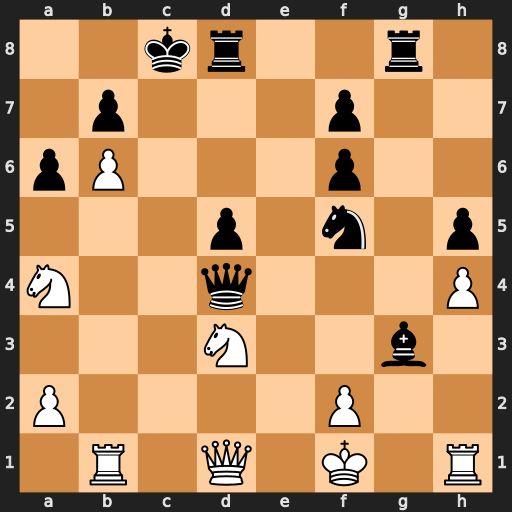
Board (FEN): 2kr2r1/1p3p2/pP3p2/3p1n1p/N2q3P/3N2b1/P4P2/1R1Q1K1R
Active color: w
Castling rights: -
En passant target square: -
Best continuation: Rb4 Ne3+ fxe3